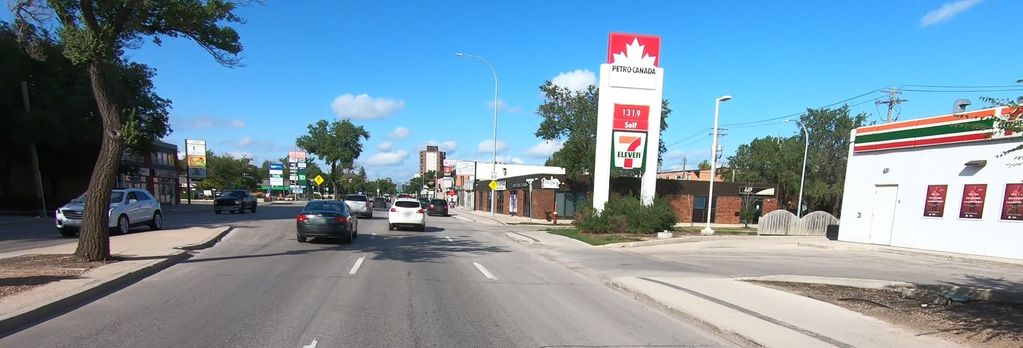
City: winnipeg